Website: lowes
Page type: address-validator
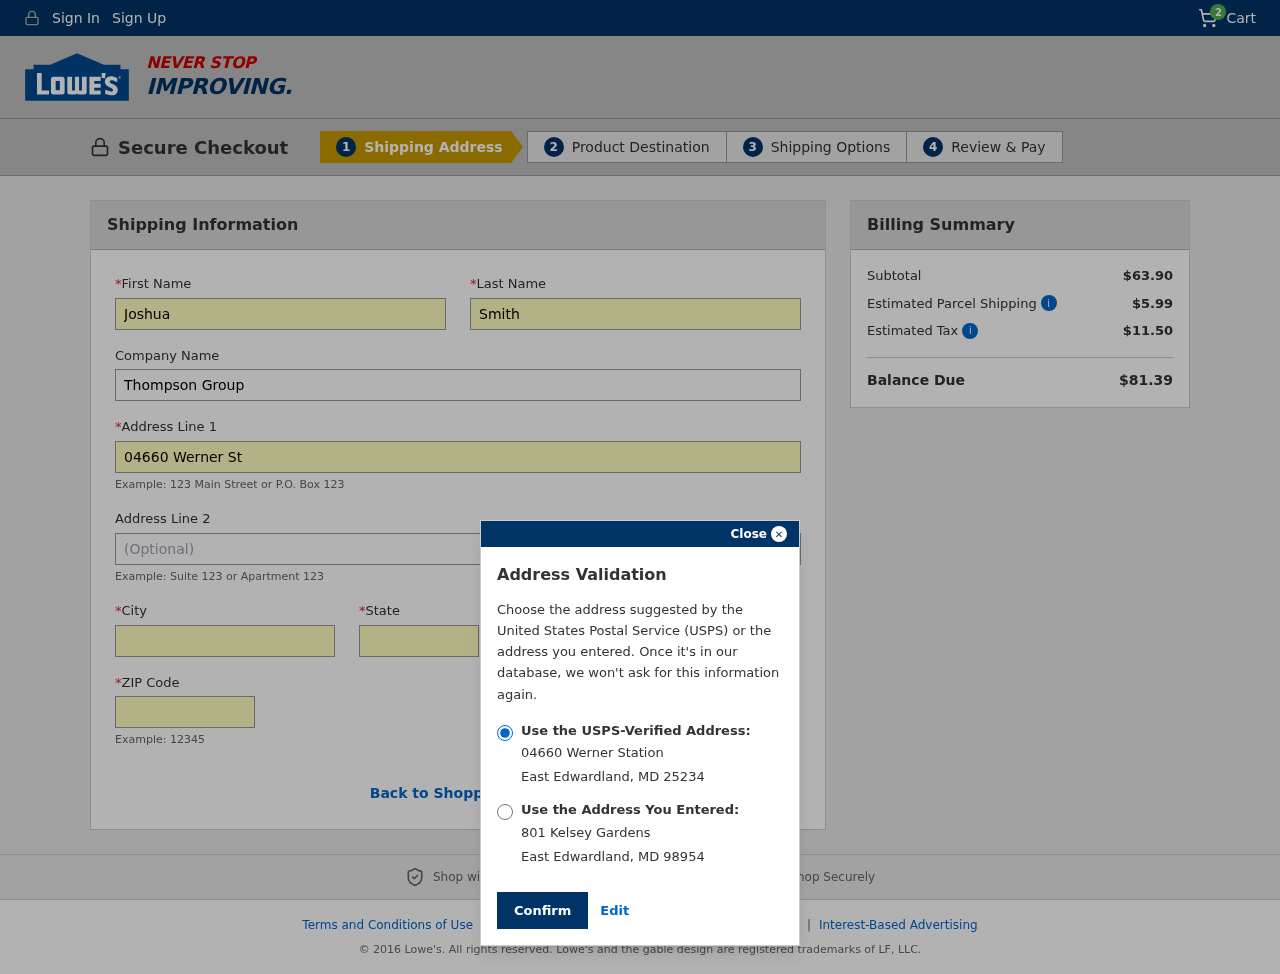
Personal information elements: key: PII_CITY
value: East Edwardland
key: PII_COMPANY
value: Thompson Group
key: PII_FIRSTNAME
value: Joshua
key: PII_LASTNAME
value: Smith
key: PII_POSTCODE
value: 25234
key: PII_POSTCODE2
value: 98954
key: PII_STATE
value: Maryland
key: PII_STATE_ABBR
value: MD
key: PII_STREET
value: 04660 Werner Station
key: PII_STREET2
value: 801 Kelsey Gardens
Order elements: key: ORDER_NUM_ITEMS
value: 2
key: ORDER_SUBTOTAL
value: $63.90
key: ORDER_SHIPPING_COST
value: $5.99
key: ORDER_TAX
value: $11.50
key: ORDER_TOTAL
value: $81.39